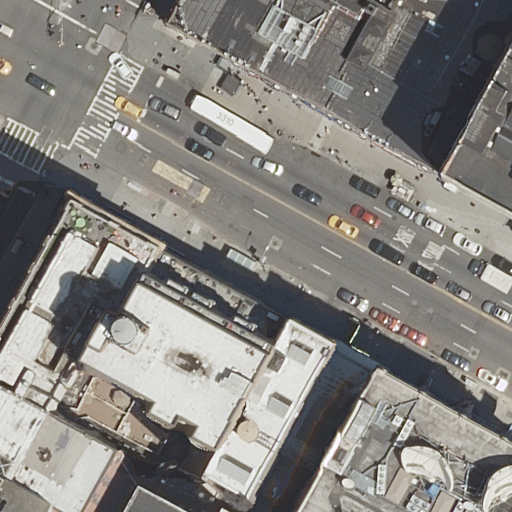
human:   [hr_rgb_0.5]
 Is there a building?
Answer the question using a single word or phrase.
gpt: yes

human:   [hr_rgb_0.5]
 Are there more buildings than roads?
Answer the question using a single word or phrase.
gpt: no

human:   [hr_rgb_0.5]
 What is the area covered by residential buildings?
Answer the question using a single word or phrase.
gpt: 1307m2

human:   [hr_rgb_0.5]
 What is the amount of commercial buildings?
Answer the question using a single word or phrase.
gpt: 0

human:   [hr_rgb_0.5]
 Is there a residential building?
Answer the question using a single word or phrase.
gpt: yes

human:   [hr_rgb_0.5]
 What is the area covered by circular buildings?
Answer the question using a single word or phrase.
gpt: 0m2

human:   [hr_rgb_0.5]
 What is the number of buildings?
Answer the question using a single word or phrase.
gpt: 7

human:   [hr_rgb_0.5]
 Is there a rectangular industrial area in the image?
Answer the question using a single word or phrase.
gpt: no

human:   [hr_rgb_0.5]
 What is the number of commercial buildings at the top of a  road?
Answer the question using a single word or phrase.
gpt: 0

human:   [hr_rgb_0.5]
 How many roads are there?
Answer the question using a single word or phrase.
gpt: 7

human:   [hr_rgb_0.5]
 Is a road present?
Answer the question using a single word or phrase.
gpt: yes

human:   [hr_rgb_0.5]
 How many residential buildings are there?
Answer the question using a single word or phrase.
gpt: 7

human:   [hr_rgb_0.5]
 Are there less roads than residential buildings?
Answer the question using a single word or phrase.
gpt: no

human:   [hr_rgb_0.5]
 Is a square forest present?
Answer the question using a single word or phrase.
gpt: no

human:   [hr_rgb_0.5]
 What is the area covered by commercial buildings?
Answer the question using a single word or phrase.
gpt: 0m2

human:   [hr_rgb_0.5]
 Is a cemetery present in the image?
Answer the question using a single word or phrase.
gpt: no

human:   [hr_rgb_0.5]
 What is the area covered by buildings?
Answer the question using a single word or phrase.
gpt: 1307m2

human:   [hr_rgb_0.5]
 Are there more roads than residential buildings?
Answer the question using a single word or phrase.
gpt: no

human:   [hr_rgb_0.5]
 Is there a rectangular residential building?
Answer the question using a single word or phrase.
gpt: yes

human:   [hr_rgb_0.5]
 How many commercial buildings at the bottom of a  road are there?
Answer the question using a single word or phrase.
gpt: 0

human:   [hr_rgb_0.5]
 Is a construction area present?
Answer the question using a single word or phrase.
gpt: no

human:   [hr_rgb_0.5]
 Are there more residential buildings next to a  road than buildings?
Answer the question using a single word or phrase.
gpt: no

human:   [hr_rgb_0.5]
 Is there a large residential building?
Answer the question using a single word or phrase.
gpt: yes

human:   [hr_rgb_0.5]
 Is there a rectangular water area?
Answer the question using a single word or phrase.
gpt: no

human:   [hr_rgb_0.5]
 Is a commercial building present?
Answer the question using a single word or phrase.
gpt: no

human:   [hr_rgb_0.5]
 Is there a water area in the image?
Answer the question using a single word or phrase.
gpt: no

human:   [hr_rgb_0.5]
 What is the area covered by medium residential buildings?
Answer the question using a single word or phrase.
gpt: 676m2

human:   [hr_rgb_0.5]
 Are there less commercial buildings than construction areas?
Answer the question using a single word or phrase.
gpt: no

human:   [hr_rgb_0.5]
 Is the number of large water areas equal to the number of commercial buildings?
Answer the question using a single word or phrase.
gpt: yes

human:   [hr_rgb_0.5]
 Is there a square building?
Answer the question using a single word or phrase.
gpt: no

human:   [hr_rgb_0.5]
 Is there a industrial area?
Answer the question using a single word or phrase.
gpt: no

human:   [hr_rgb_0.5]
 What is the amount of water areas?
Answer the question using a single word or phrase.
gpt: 0

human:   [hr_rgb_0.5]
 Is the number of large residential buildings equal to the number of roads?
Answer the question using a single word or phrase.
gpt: no

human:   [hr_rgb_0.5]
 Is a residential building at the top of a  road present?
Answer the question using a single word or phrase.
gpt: yes

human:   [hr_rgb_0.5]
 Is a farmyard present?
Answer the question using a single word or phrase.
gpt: no

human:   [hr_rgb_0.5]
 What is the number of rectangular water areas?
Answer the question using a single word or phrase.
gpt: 0

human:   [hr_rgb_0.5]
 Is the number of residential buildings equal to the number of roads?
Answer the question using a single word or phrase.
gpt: yes

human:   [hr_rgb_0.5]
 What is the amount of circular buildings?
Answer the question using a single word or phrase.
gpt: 0

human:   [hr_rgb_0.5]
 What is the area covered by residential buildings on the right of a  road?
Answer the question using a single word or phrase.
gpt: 980m2

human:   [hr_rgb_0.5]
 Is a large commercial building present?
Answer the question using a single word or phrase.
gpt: no

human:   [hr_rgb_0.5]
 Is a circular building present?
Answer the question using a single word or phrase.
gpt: no

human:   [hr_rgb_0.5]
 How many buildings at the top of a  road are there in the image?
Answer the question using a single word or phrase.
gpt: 1

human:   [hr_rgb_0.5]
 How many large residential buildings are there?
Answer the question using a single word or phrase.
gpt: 1

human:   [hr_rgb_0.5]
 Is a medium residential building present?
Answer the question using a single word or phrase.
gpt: yes

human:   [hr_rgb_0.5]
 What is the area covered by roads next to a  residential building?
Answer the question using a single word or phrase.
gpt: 0m2

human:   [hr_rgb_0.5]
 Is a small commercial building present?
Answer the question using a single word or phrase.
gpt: no

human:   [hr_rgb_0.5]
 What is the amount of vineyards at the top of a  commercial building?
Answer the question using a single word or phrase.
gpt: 0

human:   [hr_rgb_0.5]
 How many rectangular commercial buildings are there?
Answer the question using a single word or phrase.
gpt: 0

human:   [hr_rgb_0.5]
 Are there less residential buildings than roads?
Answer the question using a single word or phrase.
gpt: no

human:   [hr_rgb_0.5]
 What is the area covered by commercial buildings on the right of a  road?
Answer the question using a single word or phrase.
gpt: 0m2

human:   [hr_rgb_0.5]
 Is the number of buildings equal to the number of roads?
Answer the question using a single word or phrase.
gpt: yes

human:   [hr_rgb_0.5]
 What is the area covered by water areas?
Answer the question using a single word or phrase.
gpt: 0m2

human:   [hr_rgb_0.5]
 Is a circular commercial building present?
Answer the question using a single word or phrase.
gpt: no

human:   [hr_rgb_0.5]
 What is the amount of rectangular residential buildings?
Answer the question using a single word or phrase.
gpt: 6

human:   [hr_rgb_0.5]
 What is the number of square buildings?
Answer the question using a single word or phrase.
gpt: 0

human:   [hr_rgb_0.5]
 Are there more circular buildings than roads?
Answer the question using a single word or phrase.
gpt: no

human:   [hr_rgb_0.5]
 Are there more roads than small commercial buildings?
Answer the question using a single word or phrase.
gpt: yes

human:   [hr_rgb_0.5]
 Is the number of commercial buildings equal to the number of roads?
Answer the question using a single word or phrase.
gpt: no

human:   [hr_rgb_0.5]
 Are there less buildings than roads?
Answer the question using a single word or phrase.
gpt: no

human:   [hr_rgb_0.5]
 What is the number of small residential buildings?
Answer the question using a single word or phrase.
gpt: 4

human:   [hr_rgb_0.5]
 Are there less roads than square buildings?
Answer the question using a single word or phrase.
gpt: no

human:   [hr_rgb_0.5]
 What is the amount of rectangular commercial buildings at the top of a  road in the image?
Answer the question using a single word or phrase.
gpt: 0

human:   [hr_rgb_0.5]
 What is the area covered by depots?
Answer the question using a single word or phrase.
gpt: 0m2

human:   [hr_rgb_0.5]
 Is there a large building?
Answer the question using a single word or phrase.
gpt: yes